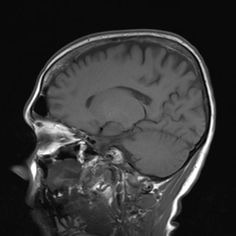
Label: notumor